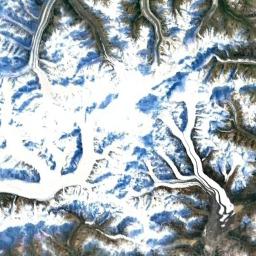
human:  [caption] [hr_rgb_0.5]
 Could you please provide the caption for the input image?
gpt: The snowberg has some valley glaciers but some ridges are not covered by glaciers .

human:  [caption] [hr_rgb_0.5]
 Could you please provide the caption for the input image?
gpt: The snow berg is consist of bare land and white snow .

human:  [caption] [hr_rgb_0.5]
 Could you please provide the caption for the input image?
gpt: The white snow on the snow-capped mountains is veined .

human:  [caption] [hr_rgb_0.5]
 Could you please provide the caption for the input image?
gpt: There is a lot of snow on the snowberg .

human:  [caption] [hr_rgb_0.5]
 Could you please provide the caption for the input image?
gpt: There are some ridges on the snowberg .